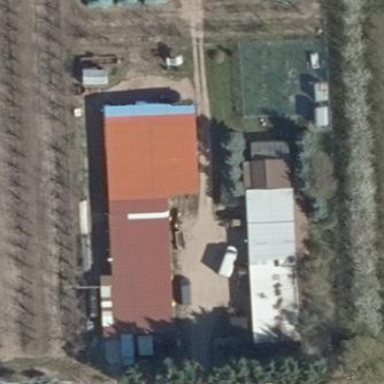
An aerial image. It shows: Farmyard area.